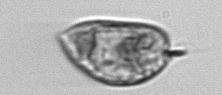
Label: Prorocentrum_micans